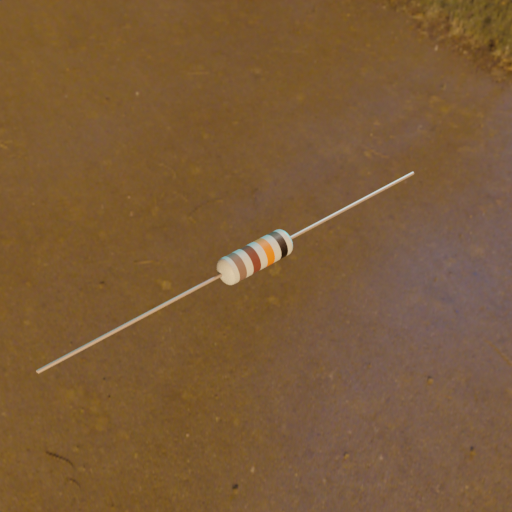
Resistor colour bands (in order): gray, brown, orange, black